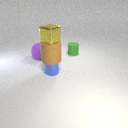
small blue metal cylinder below large brown rubber cylinder